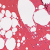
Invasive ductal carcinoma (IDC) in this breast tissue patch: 0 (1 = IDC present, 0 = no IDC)